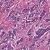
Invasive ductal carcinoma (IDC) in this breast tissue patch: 1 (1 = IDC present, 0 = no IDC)